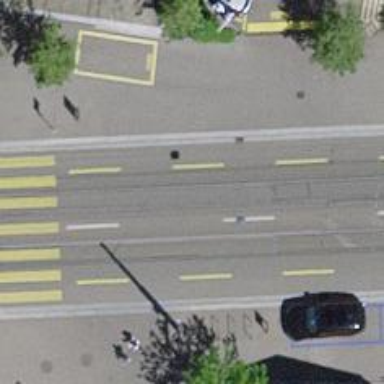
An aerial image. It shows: Railway level crossing.